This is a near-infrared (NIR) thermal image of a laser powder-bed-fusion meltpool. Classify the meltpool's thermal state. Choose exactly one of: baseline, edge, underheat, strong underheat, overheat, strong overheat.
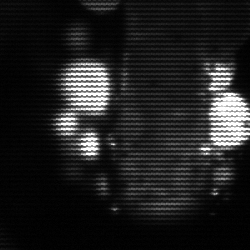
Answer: strong underheat